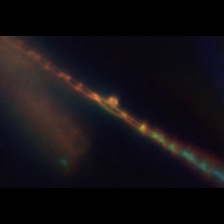
Taxon: Psuedo-nitzschia
Group: Diatoms